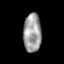
Tissue: skin
Cell type: Epithelial cells
Senescence score: 0.2156
Nuclear area (px): 677
Mean DAPI intensity: 157.997